Question: I am replacing my current Text components with TextMeshPro, and when replacing texts containing characters such as superscripts and subscripts, I am getting the error.
I am aware that in TextMeshPro there is the option <sub> </sub> and <sup> </sup> to create superscripts and subscripts, but I preferred to do it directly with characters, as I did with normal Text.
The doubt comes from the fact that some characters are recognized, and others not:
2 (recognized)
5 (recognized)
6 (not recognized)
The subscripts, on the other hand, do not recognize even one of them.

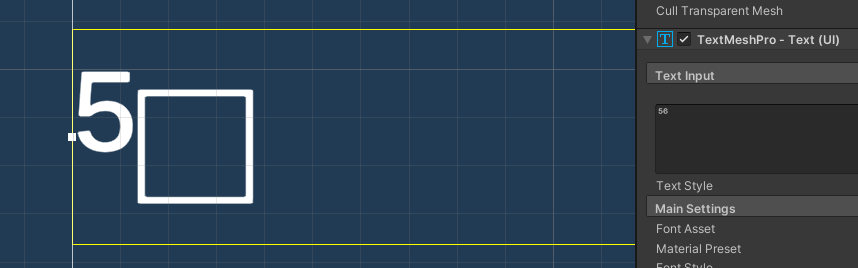
Answer: This thread contains all the information on solving the problem.
<URL>
In short words,
I changed the default font to a font that supported superscripts and subscripts. From that font I created two TMP fonts, one static with the main ASCII characters and one dynamic for the rest of the characters. Then I added the dynamic font in the static font fallbacks, and fine. Add the static font to the TMP and that's it.